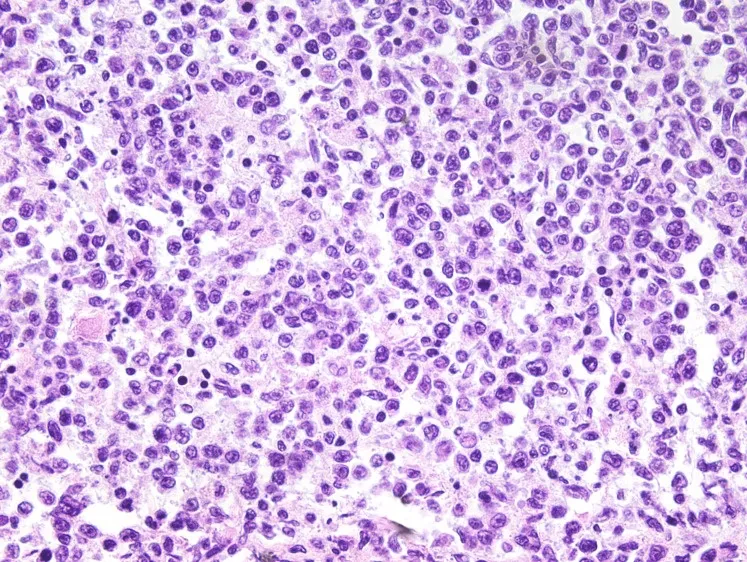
Histology of an abdominal lymph node section. An abdominal lymph node section showing the presence of enlarged, atypical lymphocytes with multiple mitotic figures (H&E, 400X).
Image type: pathology (h&e)